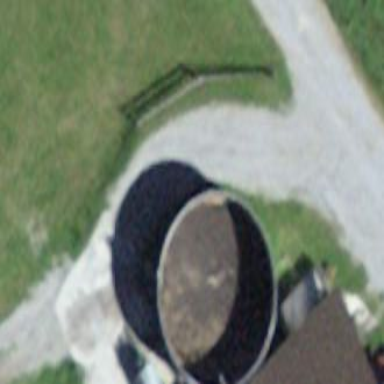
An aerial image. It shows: Silo.